Question: I'm having a hard time to style my grid to follow magazine like column. Below is the screenshot. I cant remove the whitespace between row because row will follow the highest child height.
Any workaround to remove the whitespace? So my second row will start end of each text in column
Sorry I really newbie in CSS.
Kindly find below my code:
'''
.row
.col-md-4
p
Lorem ipsum dolor sit amet, consectetur adipiscing elit. Mauris rhoncus convallis arcu, vel porta arcu vestibulum eget. Donec ut luctus elit. Aliquam eget semper urna. Vivamus ornare bibendum leo, ac interdum felis pharetra sit amet. In et tortor porttitor, dignissim ante at, fringilla tellus. Morbi at ante in purus fermentum pulvinar. Nunc eu dui vitae erat sagittis tristique. Nullam tristique at libero sed semper. Praesent ac eleifend quam, quis porttitor dui.
Suspendisse tempus eu erat sit amet imperdiet. Suspendisse scelerisque turpis id purus suscipit mattis. Fusce feugiat est ut nulla lobortis imperdiet. Etiam ullamcorper libero et elementum cursus. Pellentesque eget elementum augue. Etiam ullamcorper lacinia nunc, ullamcorper pulvinar massa volutpat ut. Aenean condimentum ipsum vehicula, condimentum nunc in, elementum libero. Vivamus ornare pellentesque sem, nec convallis justo convallis non. Mauris malesuada aliquam auctor. Donec blandit ultricies risus. Nullam vehicula orci sed felis molestie, sit amet condimentum odio ultricies. Ut faucibus.
.col-md-4
p
Lorem ipsum dolor sit amet, consectetur adipiscing elit. Nullam orci enim, ullamcorper et venenatis ac, vehicula egestas velit. Donec non dolor felis. Pellentesque blandit urna nec magna posuere condimentum. Aenean viverra, dui interdum placerat imperdiet, ante ligula suscipit augue, a dapibus lacus elit in sem. Etiam tempus massa iaculis accumsan pulvinar. Maecenas commodo mauris vitae commodo sagittis. Praesent tempus, est quis faucibus accumsan, nisi massa congue mi, et vehicula felis leo sed libero.
Maecenas ultricies suscipit diam quis laoreet. Morbi interdum sollicitudin nibh nec venenatis. Nunc sed scelerisque purus. Cum sociis natoque penatibus et magnis dis parturient montes, nascetur ridiculus mus. Nullam imperdiet lectus sagittis, venenatis massa eu, porttitor arcu. Suspendisse eu nulla scelerisque risus luctus pulvinar nec eget ligula. Aenean tincidunt ligula viverra venenatis lobortis. Donec sit amet elit in nisi pellentesque rhoncus. Pellentesque sit amet ante dignissim, pulvinar magna at, consequat tellus.
In vestibulum nibh quam. Cras id erat quam. Ut eu lectus ornare urna interdum hendrerit nec vel libero. Aliquam eu tempor tortor. Etiam fermentum sem vitae dui volutpat, vitae scelerisque neque dictum. Duis dapibus non est ac malesuada. Nunc congue dolor vel magna consectetur elementum. Integer consequat ligula at iaculis bibendum. Nulla varius eros a aliquam tempus. Maecenas vestibulum tempus odio quis gravida.
.col-md-4
p
Nulla facilisi. Integer ornare tristique tortor non condimentum. Proin sem velit, varius in est vitae, congue mattis quam. Vivamus sit amet justo orci. Nulla vel sem sed dolor ultricies congue at ac risus. Ut at euismod odio. Duis orci nisl, auctor id dapibus sit amet, tincidunt non risus. Praesent at enim rutrum, sagittis dui non, placerat purus. Suspendisse cursus augue in ante dignissim vehicula. Phasellus id mi non ipsum malesuada fringilla nec nec nunc. Nullam ac lectus neque. Lorem ipsum dolor sit.
.row
.col-md-4
p
Nulla facilisi. Integer ornare tristique tortor non condimentum. Proin sem velit, varius in est vitae, congue mattis quam. Vivamus sit amet justo orci. Nulla vel sem sed dolor ultricies congue at ac risus. Ut at euismod odio. Duis orci nisl, auctor id dapibus sit amet, tincidunt non risus. Praesent at enim rutrum, sagittis dui non, placerat purus. Suspendisse cursus augue in ante dignissim vehicula. Phasellus id mi non ipsum malesuada fringilla nec nec nunc. Nullam ac lectus neque. Lorem ipsum dolor sit.
.col-md-4
p
Lorem ipsum dolor sit amet, consectetur adipiscing elit. Mauris rhoncus convallis arcu, vel porta arcu vestibulum eget. Donec ut luctus elit. Aliquam eget semper urna. Vivamus ornare bibendum leo, ac interdum felis pharetra sit amet. In et tortor porttitor, dignissim ante at, fringilla tellus. Morbi at ante in purus fermentum pulvinar. Nunc eu dui vitae erat sagittis tristique. Nullam tristique at libero sed semper. Praesent ac eleifend quam, quis porttitor dui.
Suspendisse tempus eu erat sit amet imperdiet. Suspendisse scelerisque turpis id purus suscipit mattis. Fusce feugiat est ut nulla lobortis imperdiet. Etiam ullamcorper libero et elementum cursus. Pellentesque eget elementum augue. Etiam ullamcorper lacinia nunc, ullamcorper pulvinar massa volutpat ut. Aenean condimentum ipsum vehicula, condimentum nunc in, elementum libero. Vivamus ornare pellentesque sem, nec convallis justo convallis non. Mauris malesuada aliquam auctor. Donec blandit ultricies risus. Nullam vehicula orci sed felis molestie, sit amet condimentum odio ultricies. Ut faucibus.
.col-md-4
p
Lorem ipsum dolor sit amet, consectetur adipiscing elit. Nullam orci enim, ullamcorper et venenatis ac, vehicula egestas velit. Donec non dolor felis. Pellentesque blandit urna nec magna posuere condimentum. Aenean viverra, dui interdum placerat imperdiet, ante ligula suscipit augue, a dapibus lacus elit in sem. Etiam tempus massa iaculis accumsan pulvinar. Maecenas commodo mauris vitae commodo sagittis. Praesent tempus, est quis faucibus accumsan, nisi massa congue mi, et vehicula felis leo sed libero.
Maecenas ultricies suscipit diam quis laoreet. Morbi interdum sollicitudin nibh nec venenatis. Nunc sed scelerisque purus. Cum sociis natoque penatibus et magnis dis parturient montes, nascetur ridiculus mus. Nullam imperdiet lectus sagittis, venenatis massa eu, porttitor arcu. Suspendisse eu nulla scelerisque risus luctus pulvinar nec eget ligula. Aenean tincidunt ligula viverra venenatis lobortis. Donec sit amet elit in nisi pellentesque rhoncus. Pellentesque sit amet ante dignissim, pulvinar magna at, consequat tellus.
In vestibulum nibh quam. Cras id erat quam. Ut eu lectus ornare urna interdum hendrerit nec vel libero. Aliquam eu tempor tortor. Etiam fermentum sem vitae dui volutpat, vitae scelerisque neque dictum. Duis dapibus non est ac malesuada. Nunc congue dolor vel magna consectetur elementum. Integer consequat ligula at iaculis bibendum. Nulla varius eros a aliquam tempus. Maecenas vestibulum tempus odio quis gravida.
'''

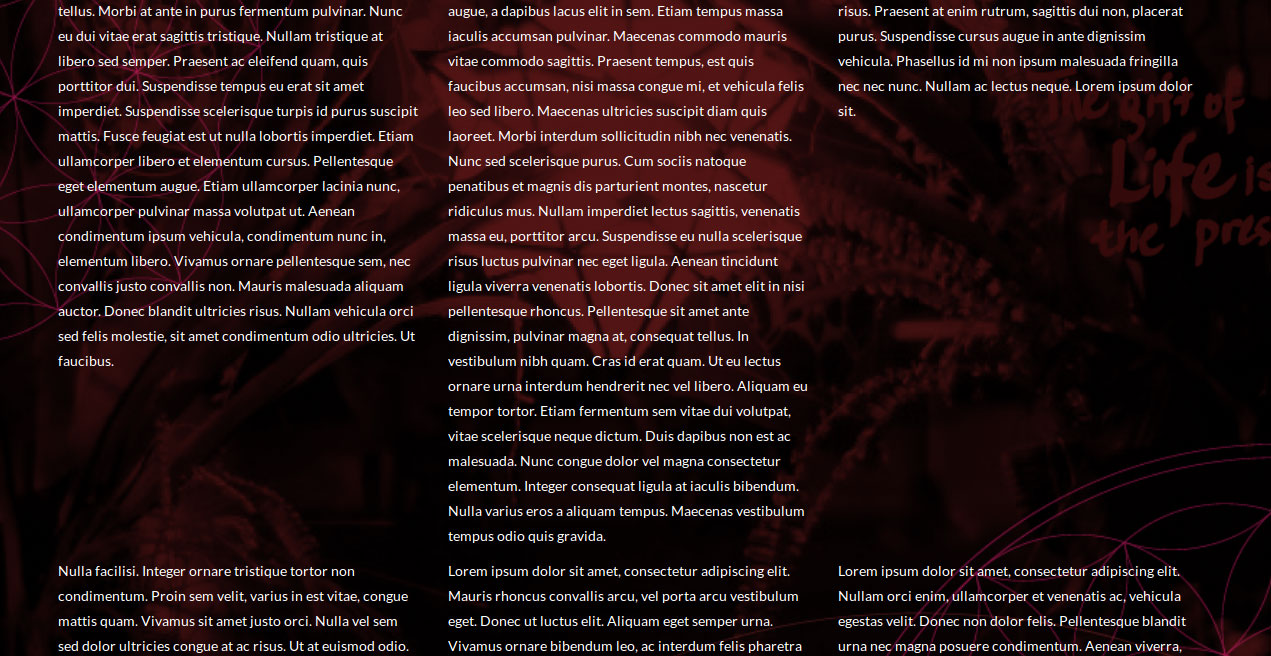
Answer: You should re-arrange your layout, using this kind of positioning (adding them per column, no tper row) :
'''
<div class="container">
<div class="col-md-4">
<p>Article 1</p>
<p>Article 4</p>
<p>Article 7</p>
</div>
<div class="col-md-4">
<p>Article 2</p>
<p>Article 5</p>
<p>Article 8</p>
</div>
<div class="col-md-4">
<p>Article 3</p>
<p>Article 6</p>
<p>Article 9</p>
</div>
</div>
'''
<URL>